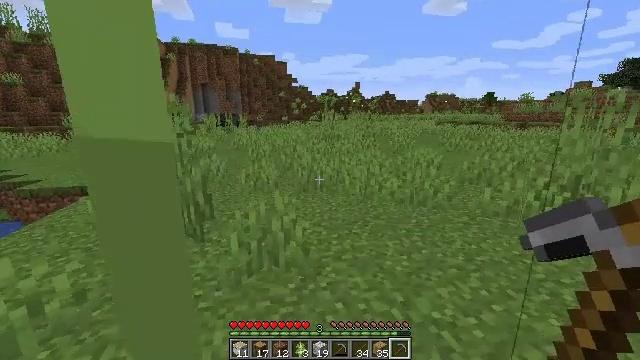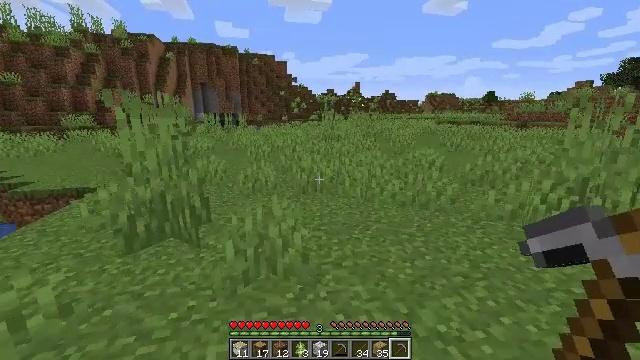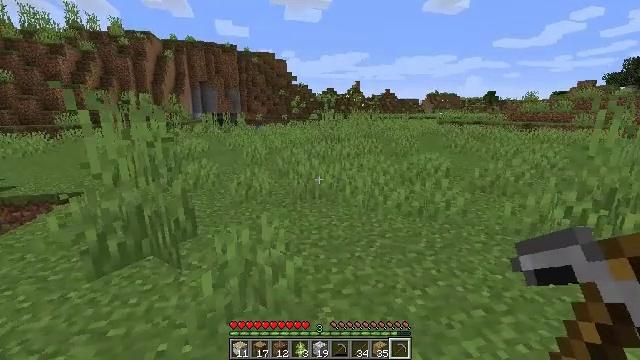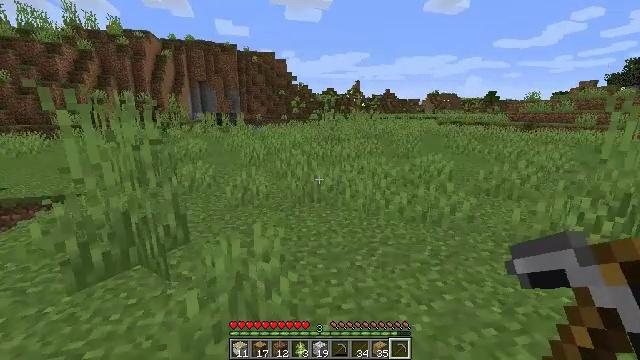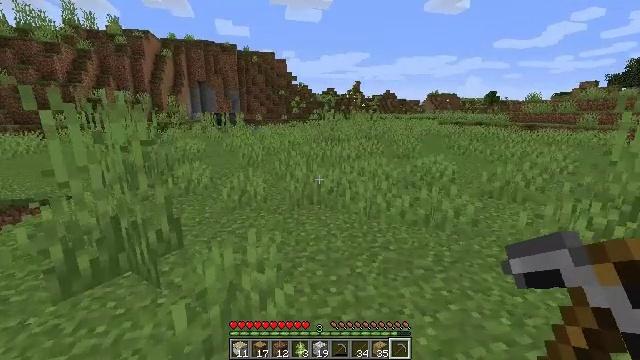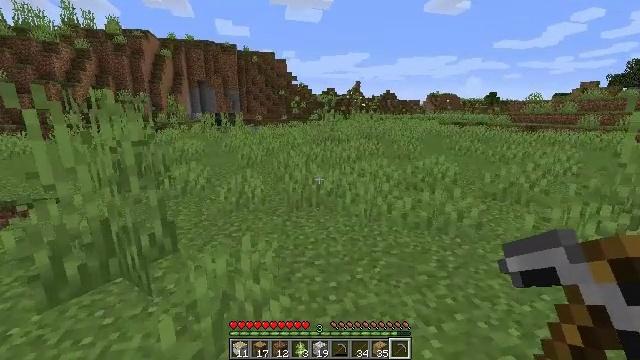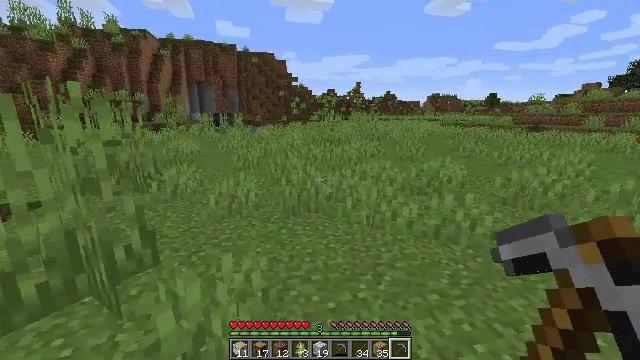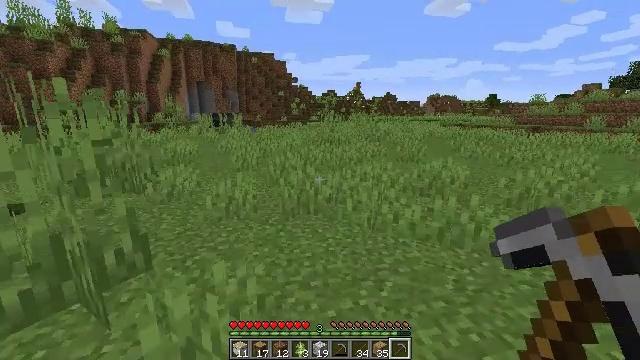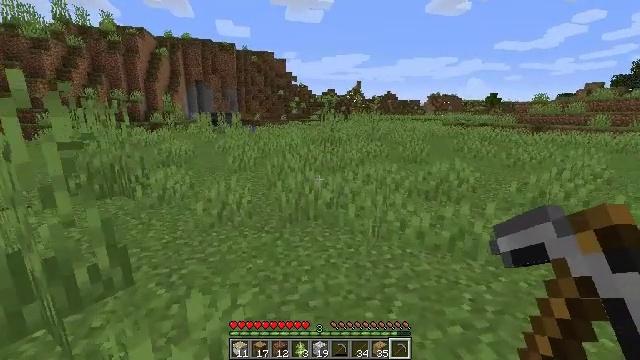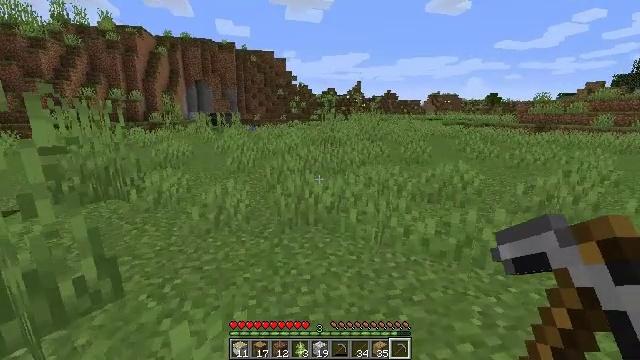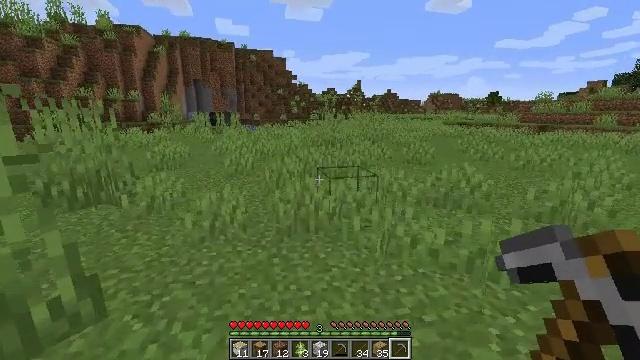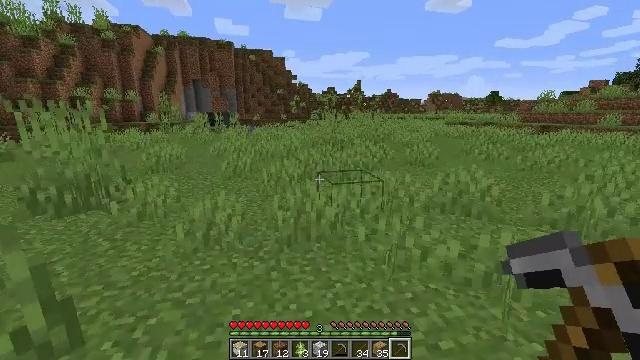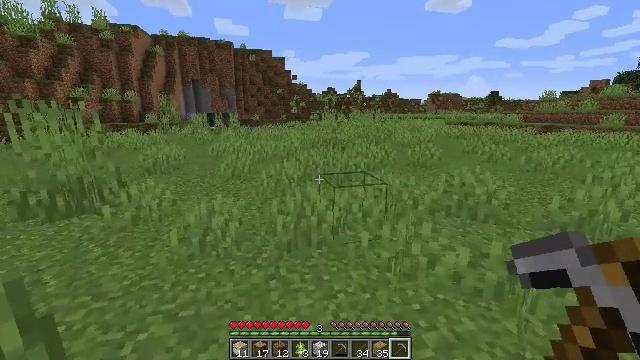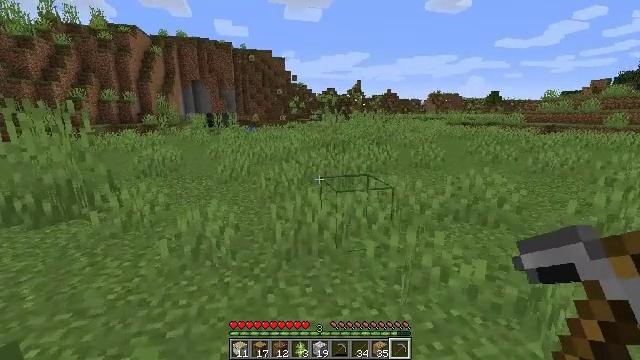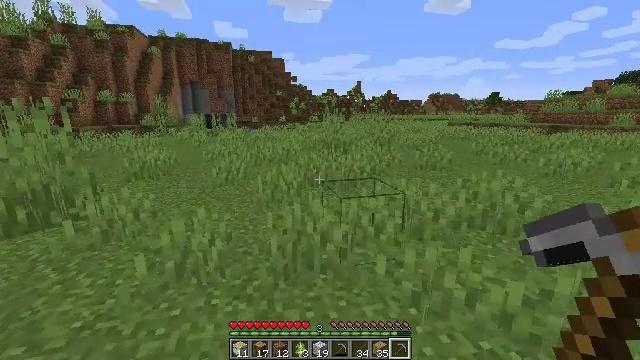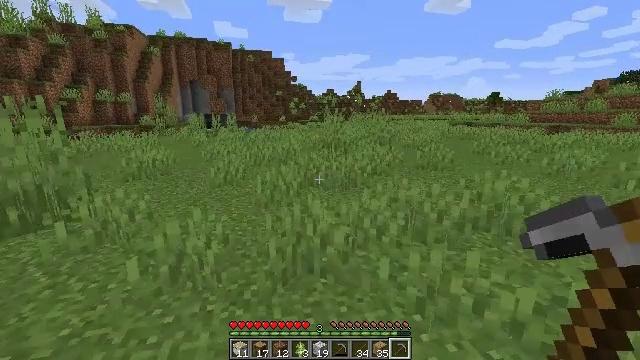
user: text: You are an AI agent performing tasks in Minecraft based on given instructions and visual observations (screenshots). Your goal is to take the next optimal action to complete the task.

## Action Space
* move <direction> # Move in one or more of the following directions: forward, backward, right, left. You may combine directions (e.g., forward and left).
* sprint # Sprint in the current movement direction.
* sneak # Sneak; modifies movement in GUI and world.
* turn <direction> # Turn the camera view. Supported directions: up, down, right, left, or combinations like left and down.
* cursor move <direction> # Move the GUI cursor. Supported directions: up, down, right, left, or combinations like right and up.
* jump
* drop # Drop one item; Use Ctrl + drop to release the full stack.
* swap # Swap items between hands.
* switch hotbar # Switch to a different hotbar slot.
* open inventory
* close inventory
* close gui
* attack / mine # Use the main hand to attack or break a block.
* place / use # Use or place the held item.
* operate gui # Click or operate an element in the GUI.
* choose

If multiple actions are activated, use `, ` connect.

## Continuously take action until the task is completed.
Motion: motion action
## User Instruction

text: Clear away tall grass.
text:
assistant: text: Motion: move forward
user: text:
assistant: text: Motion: move forward
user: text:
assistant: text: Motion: move forward
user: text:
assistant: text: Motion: move forward
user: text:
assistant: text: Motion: move forward
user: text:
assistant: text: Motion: move forward
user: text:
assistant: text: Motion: move forward
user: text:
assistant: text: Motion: move forward
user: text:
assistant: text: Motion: move forward
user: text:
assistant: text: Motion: move forward
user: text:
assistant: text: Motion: move forward
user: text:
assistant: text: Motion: move forward
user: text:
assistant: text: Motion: move forward
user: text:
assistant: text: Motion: move forward
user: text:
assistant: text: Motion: move forward
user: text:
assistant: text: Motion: move forward
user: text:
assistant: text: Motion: move forward
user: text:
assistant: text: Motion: move forward
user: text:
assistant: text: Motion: move forward
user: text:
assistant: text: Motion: move forward
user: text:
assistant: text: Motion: move forward
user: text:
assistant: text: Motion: move forward
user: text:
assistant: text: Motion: move forward
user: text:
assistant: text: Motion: move forward
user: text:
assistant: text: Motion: move forward
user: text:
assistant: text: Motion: move forward
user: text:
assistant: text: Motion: move forward
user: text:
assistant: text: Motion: move forward
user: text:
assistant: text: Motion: move forward
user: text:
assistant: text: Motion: move forward